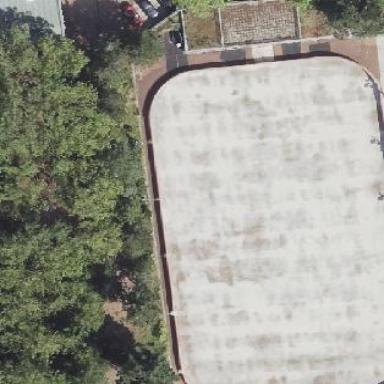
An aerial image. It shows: Ice skating pitch for leisure land sports.